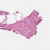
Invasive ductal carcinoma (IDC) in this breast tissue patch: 0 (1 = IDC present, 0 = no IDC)